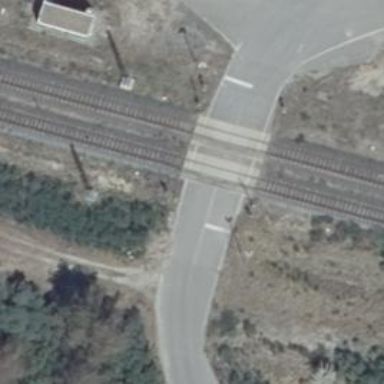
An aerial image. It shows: Railway level crossing.